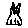
Label: cat